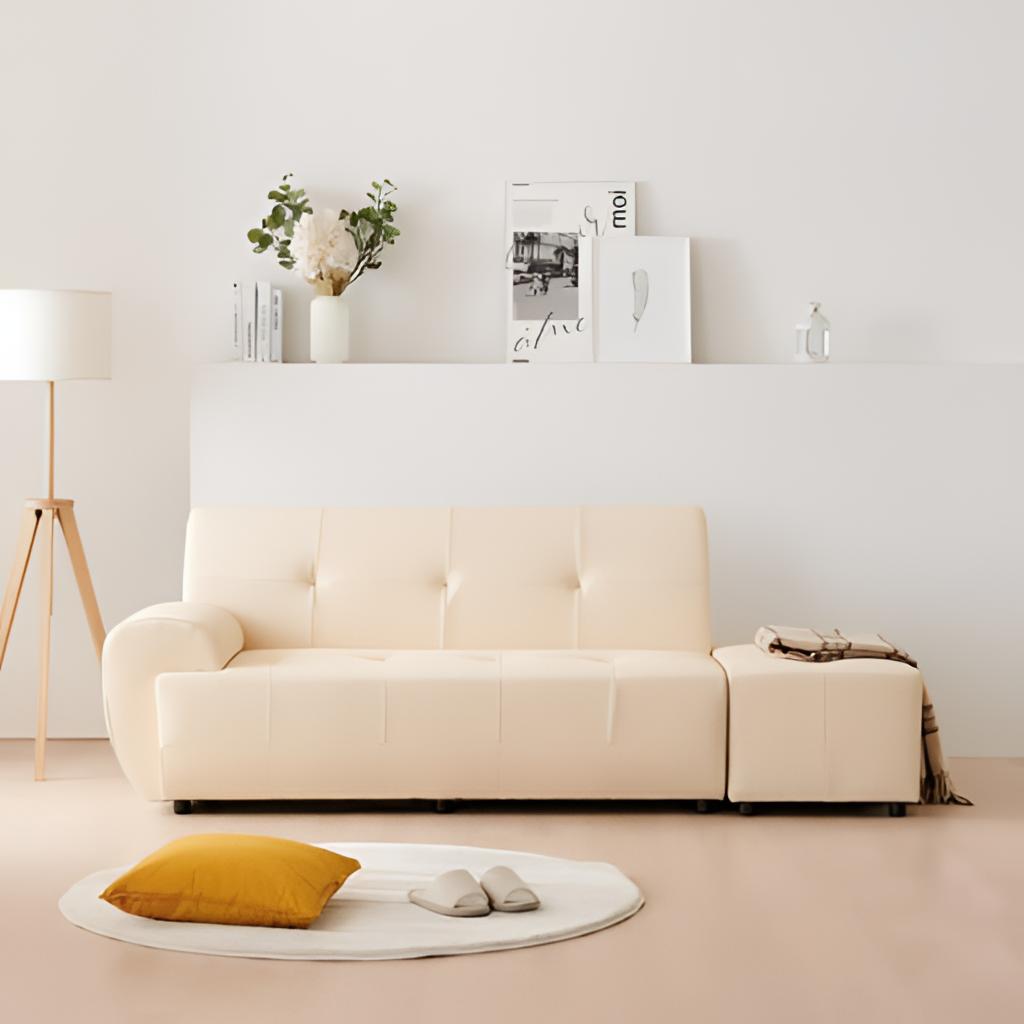
leather sofa, living room, minimalist, cream paint wallpaper, with solid pattern, wood flooring, with plank pattern